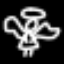
Label: angel